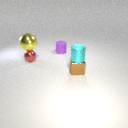
small purple rubber cylinder behind small red metal sphere